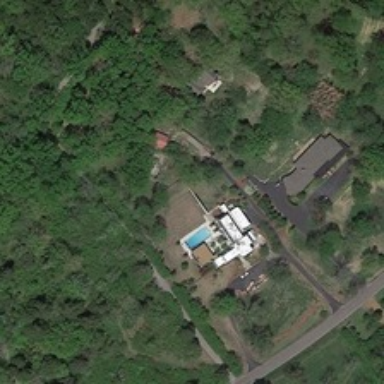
A house with swimming poor was surrounded by dense woods .